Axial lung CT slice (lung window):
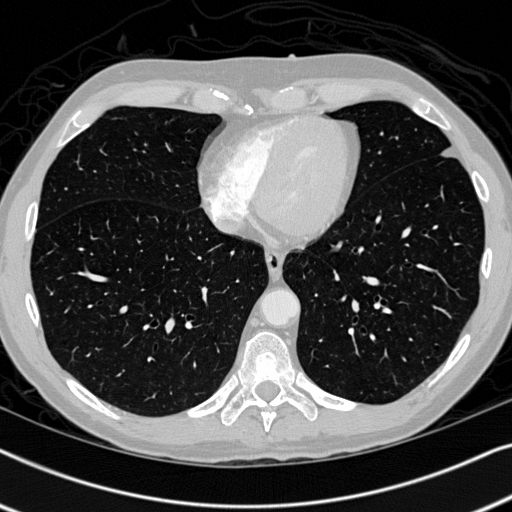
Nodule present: no